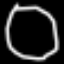
Label: octagon